Question: I'm trying to setup Eclipse for PHP development on my Windowx box. I've got PDT, Apache and PHP installed and was using <URL> guide as a reference. Everything works fine except when I preview the sample web page I see the entire plain text file instead of the expected PHP generated code. For example, the file I have contains the following:
'''
<?php
echo "Hello World!";
?>
'''
When I run it, I expect to see
But instead I see the entire file as plain text as shown in the below screen cap

I'm not sure if there's something wrong with the syntax or configuration. I'd also like to be able to debug PHP web apps through Eclipse. If there are better alternatives to setting up PHP development with debugging, I'm open to suggestions. Thanks in advance.
UPDATE:
@Neal - The Apache server is running. I know when I was installing PHP, I never got the prompt to add it to my Apache server instance as the tutorial indicated. If that's the case, then no. Is there a way I can add PHP to the Apache server manually? Thanks.
@ontaria_ - I'll try reinstalling PHP using the zip file, I was using the MSI installer instead and according the the readme it should've configured itself for Apache automatically.
UPDATE 2:
Thanks all for your help. I had another look and it turns out I was using the Non-thread safe installer, I downloaded and ran the Thread Safe installer and saw the option to include the modules for Apache. Tested and worked as expected, thanks again for your help.
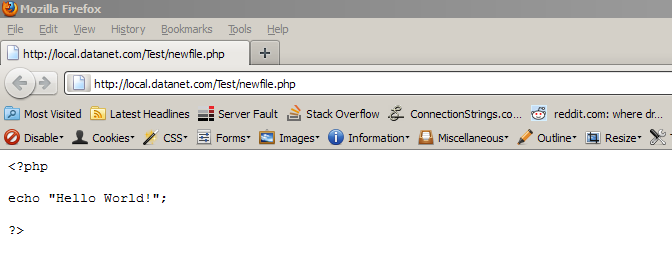
Answer: Check your httpd.conf and ensure that you are loading the module and pointing towards the ini file:
'''
LoadModule php5_module "/path/to/php/php5apache2_2.dll"
PHPIniDir "/path/to/php"
AddType application/x-httpd-php .php
'''
If those lines are there, ensure that the files actually exist in those folders. If you have to make changes, make sure you restart Apache.
Please note that these lines may or may not(probably not) be one after another like they are in my example, so make sure to search for them.